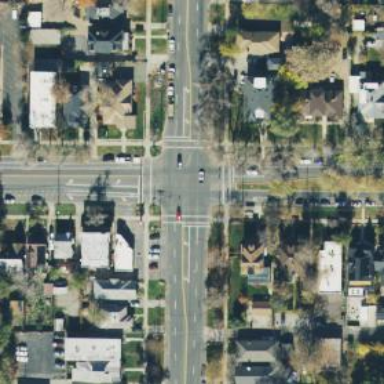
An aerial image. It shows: Crossing with marked lines on the road.